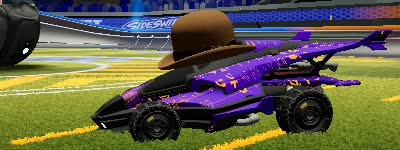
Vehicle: aftershock